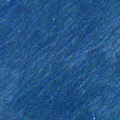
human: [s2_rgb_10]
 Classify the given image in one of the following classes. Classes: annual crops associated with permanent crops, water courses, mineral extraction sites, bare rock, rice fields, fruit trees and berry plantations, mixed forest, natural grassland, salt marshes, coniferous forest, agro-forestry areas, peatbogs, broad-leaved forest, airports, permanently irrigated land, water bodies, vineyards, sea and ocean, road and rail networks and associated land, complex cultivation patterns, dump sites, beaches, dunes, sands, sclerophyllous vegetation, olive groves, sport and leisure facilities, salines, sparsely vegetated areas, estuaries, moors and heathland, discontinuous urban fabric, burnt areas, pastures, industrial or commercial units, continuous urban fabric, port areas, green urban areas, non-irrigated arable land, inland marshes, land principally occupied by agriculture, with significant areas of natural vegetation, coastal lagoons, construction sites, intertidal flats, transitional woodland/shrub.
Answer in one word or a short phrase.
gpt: sea and ocean